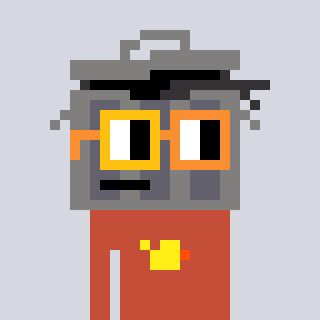
a pixel art character with square yellow and orange glasses, a trashcan-shaped head and a rust-colored body on a cool background